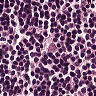
Metastatic tissue present: no